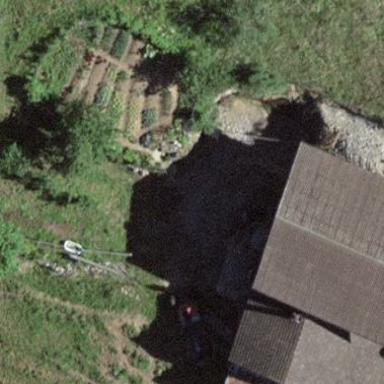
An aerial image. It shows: Farm with farmyard.